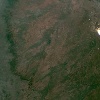
Label: land